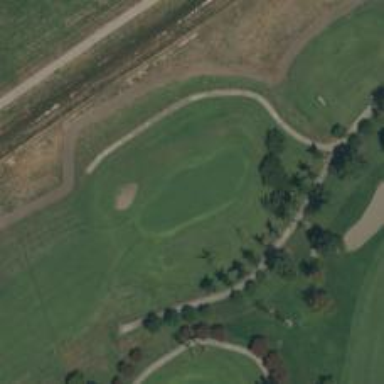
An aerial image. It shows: Golf hole.